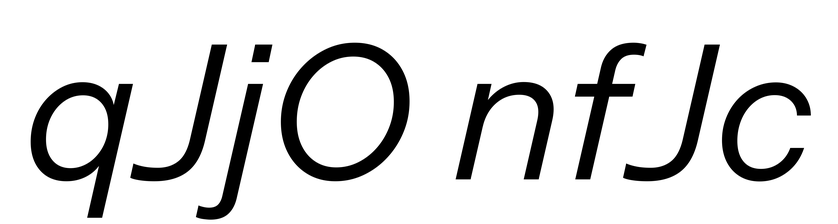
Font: InstrumentSans-Italic_Italic